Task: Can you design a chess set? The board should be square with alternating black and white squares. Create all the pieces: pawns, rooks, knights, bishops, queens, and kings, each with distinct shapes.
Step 701:
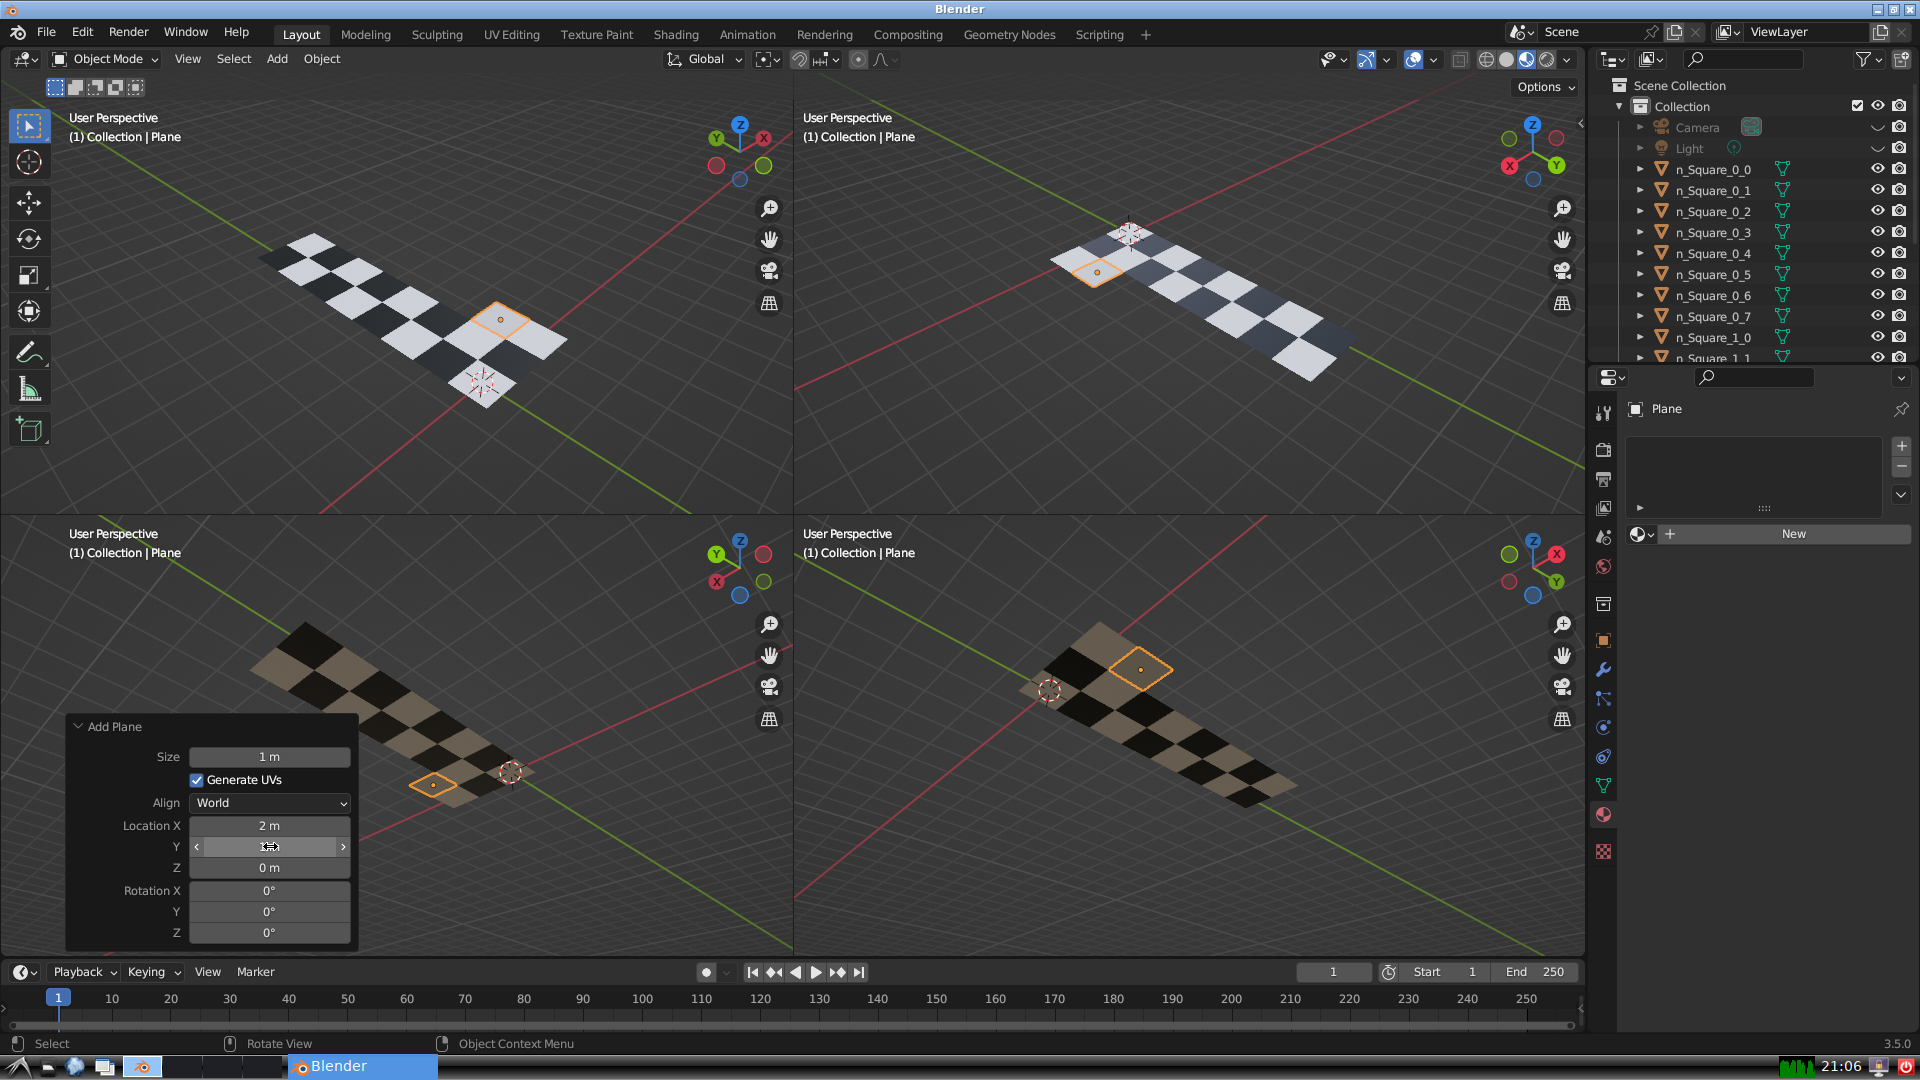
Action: {"mouse_move": [270, 867]}